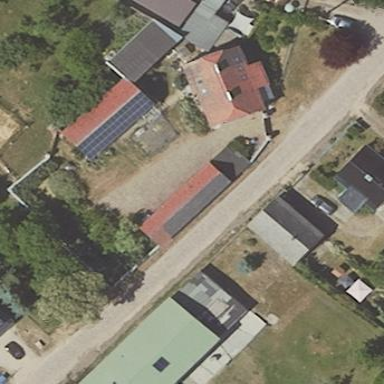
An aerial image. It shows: Shed building.